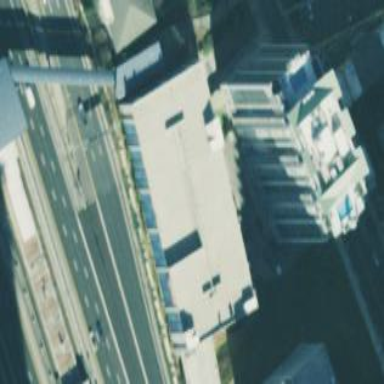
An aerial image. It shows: Multi-storey parking building.